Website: crate-barrel
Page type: stored-credit-cards
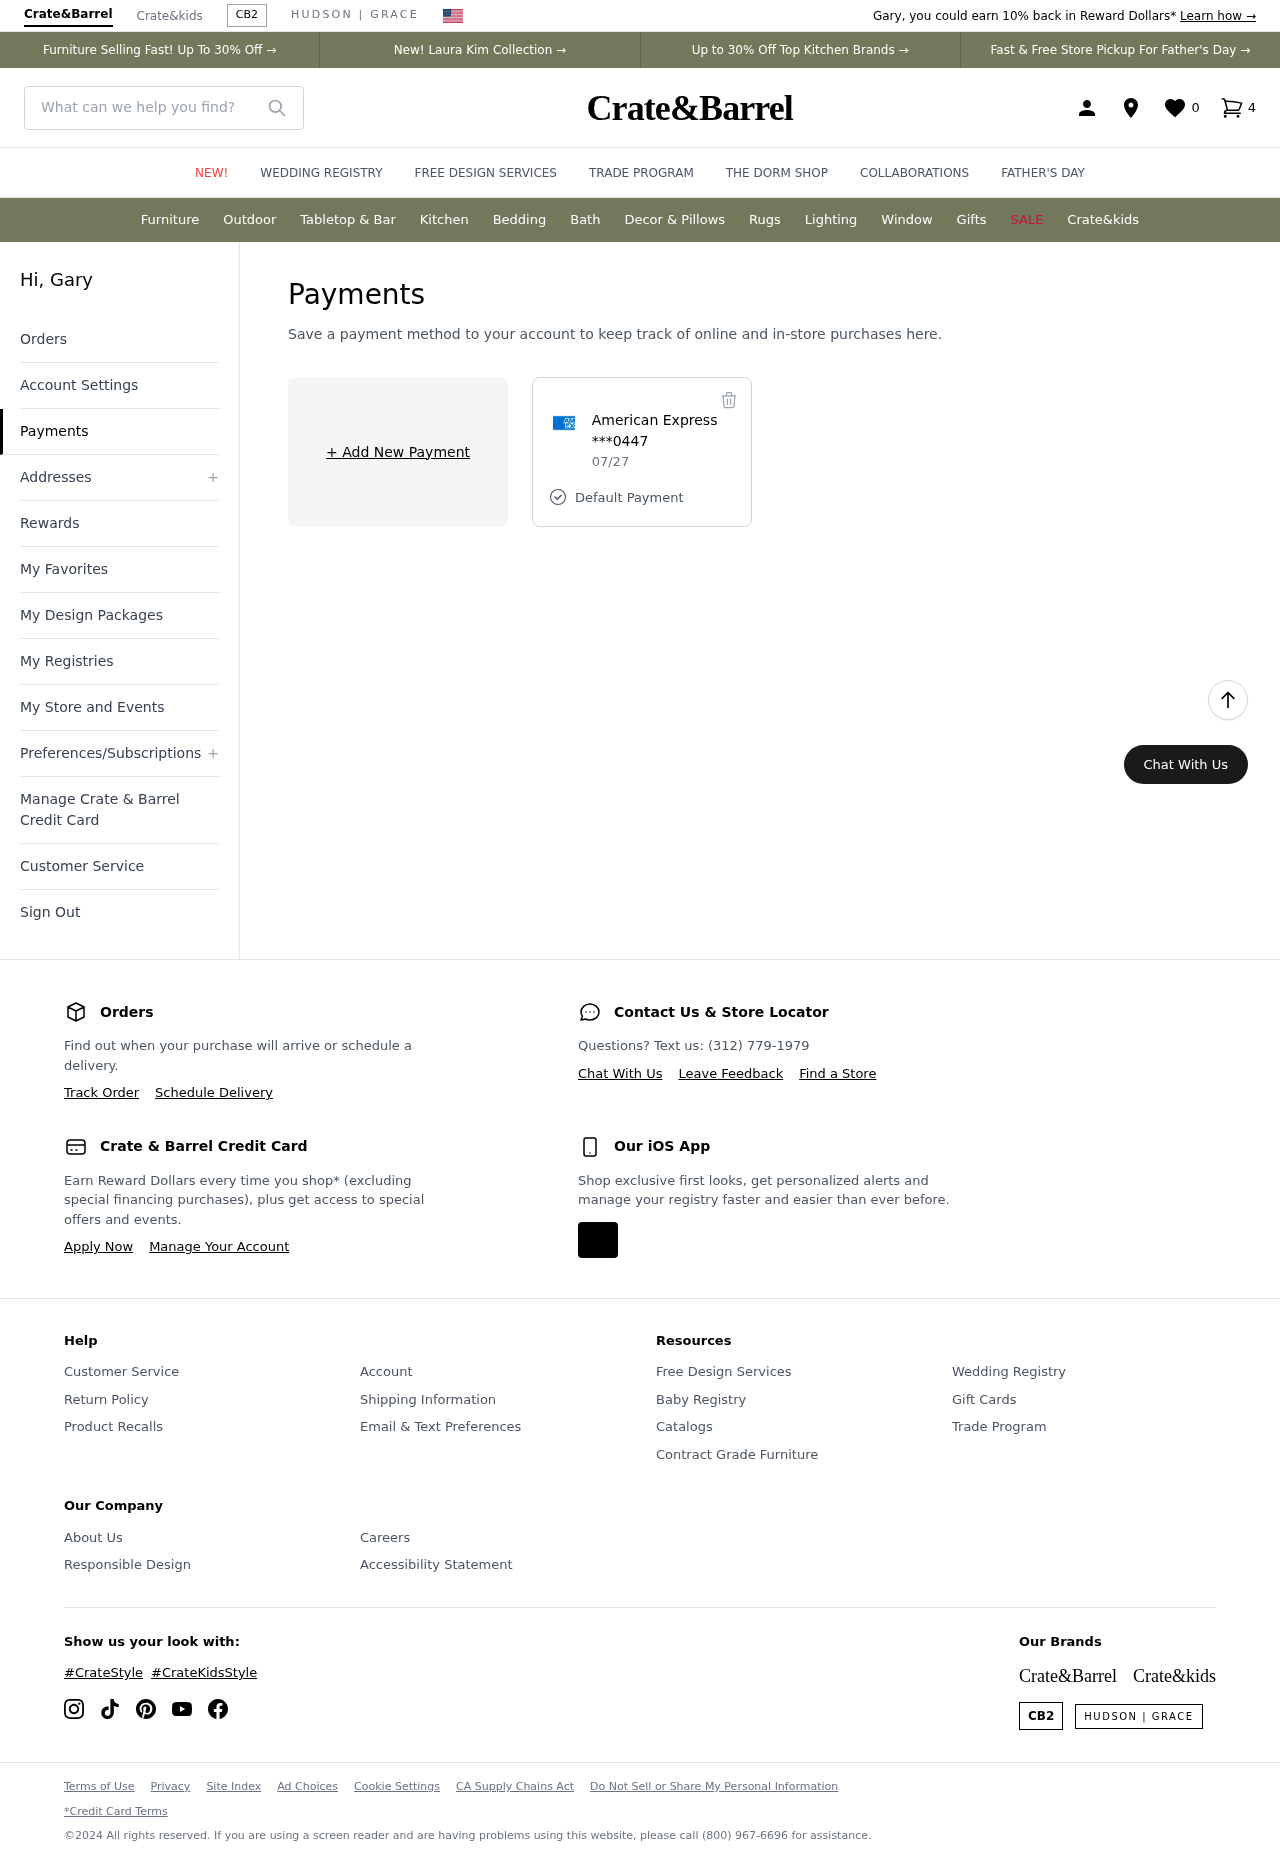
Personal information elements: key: PII_CARD_EXPIRY
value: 07/27
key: PII_CARD_LAST4
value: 0447
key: PII_CARD_TYPE
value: American Express
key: PII_FIRSTNAME
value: Gary
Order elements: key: ORDER_NUM_ITEMS
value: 4
Search elements: key: HEADER_SEARCH
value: What can we help you find?
Other elements: key: FAVORITES_COUNT
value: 0